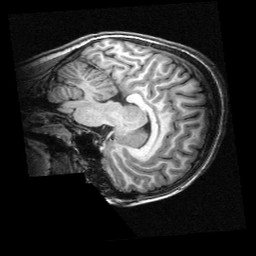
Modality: T1w
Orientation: sagittal
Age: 14
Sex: male
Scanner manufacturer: siemens
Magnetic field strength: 3 T
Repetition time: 2.3 s
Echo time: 0.00336 s